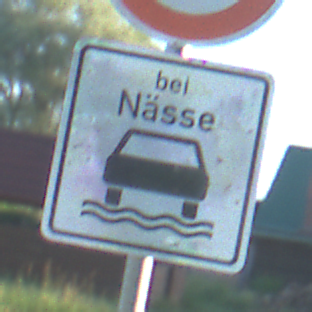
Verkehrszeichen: BeiNaesse
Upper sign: Geschwindigkeit50
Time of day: MorningAfternoon
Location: Outdoor (Nature)
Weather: Clear
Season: NotSpecified
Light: Natural